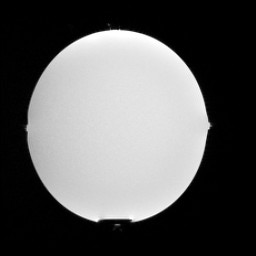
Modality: T1w
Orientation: sagittal
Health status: healthy
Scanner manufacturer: siemens
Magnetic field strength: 3 T
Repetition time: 2.3 s
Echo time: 0.00287 s